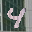
Label: 4